Field crop: maize
Growth stage: 2
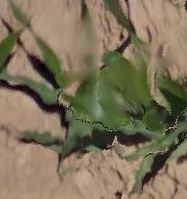
Species: maize